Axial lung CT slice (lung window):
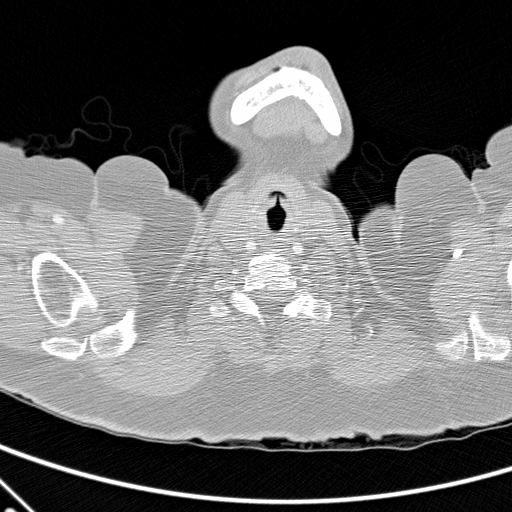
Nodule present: no